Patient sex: F
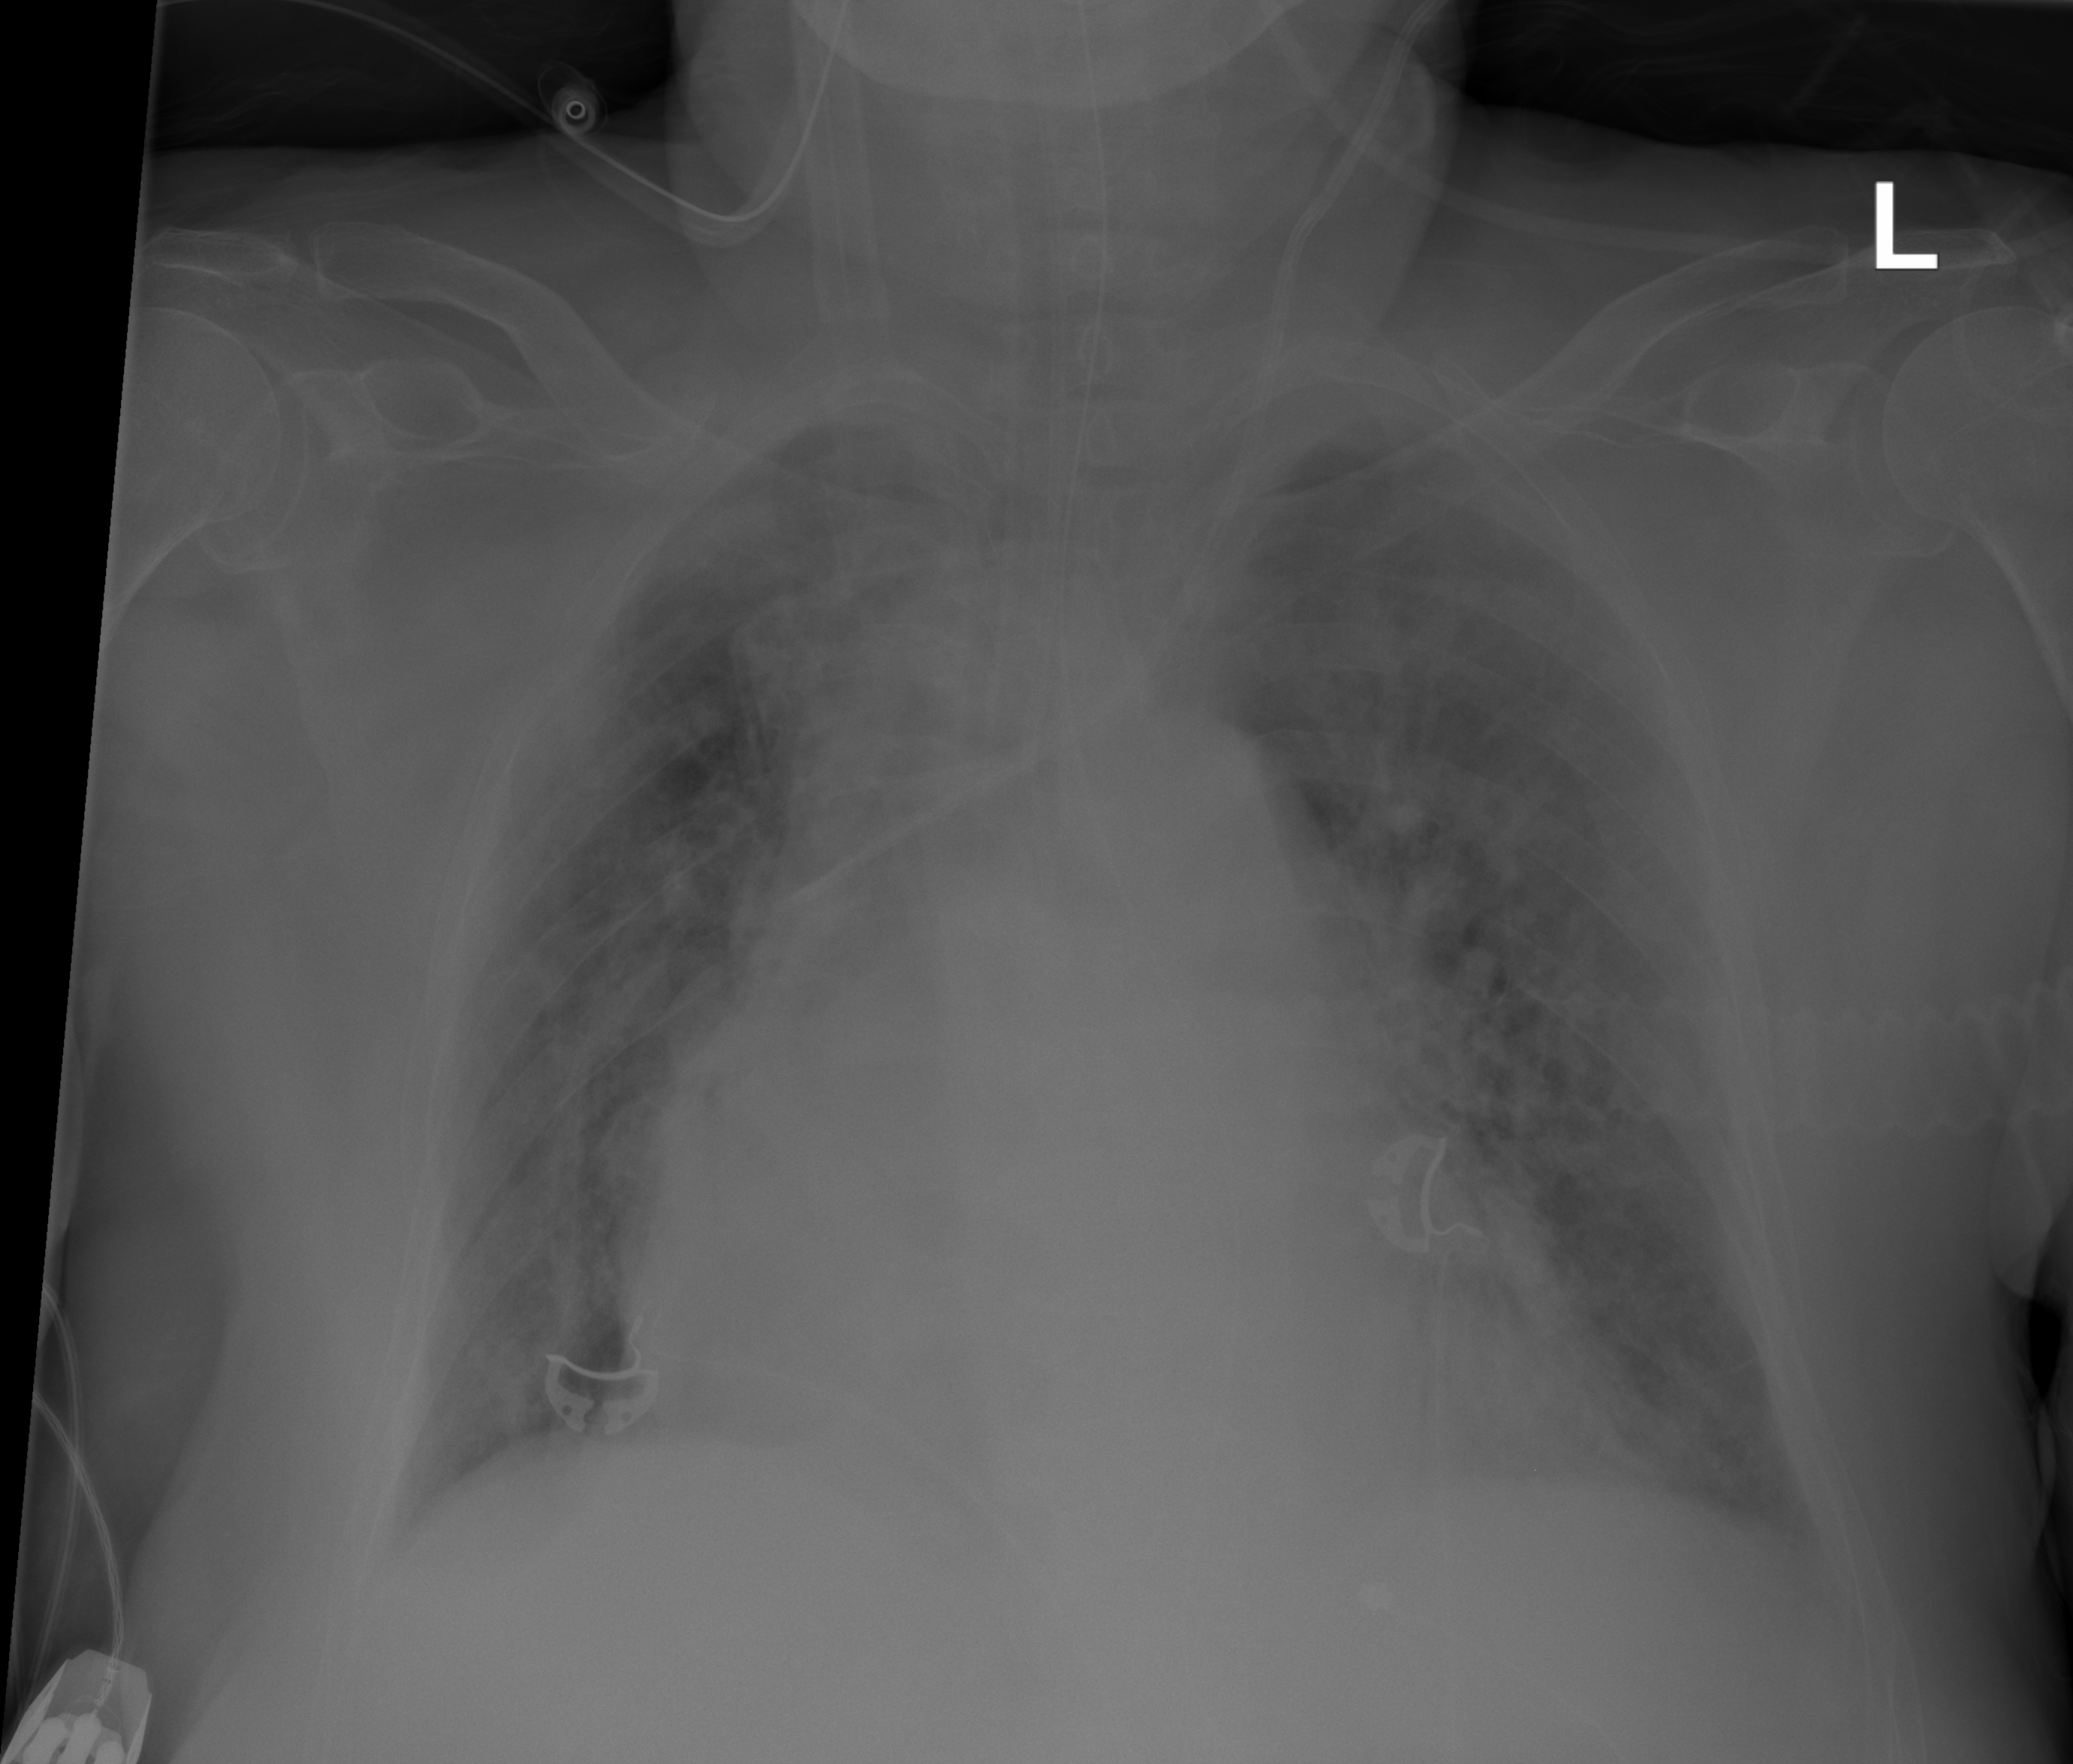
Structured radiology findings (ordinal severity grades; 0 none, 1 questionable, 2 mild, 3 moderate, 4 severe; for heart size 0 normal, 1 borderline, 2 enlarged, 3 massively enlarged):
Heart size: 2
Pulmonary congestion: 2
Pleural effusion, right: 1
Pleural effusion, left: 2
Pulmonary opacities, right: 1
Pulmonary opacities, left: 3
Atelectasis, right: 0
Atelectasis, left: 2